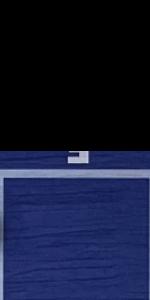
Label: Empty